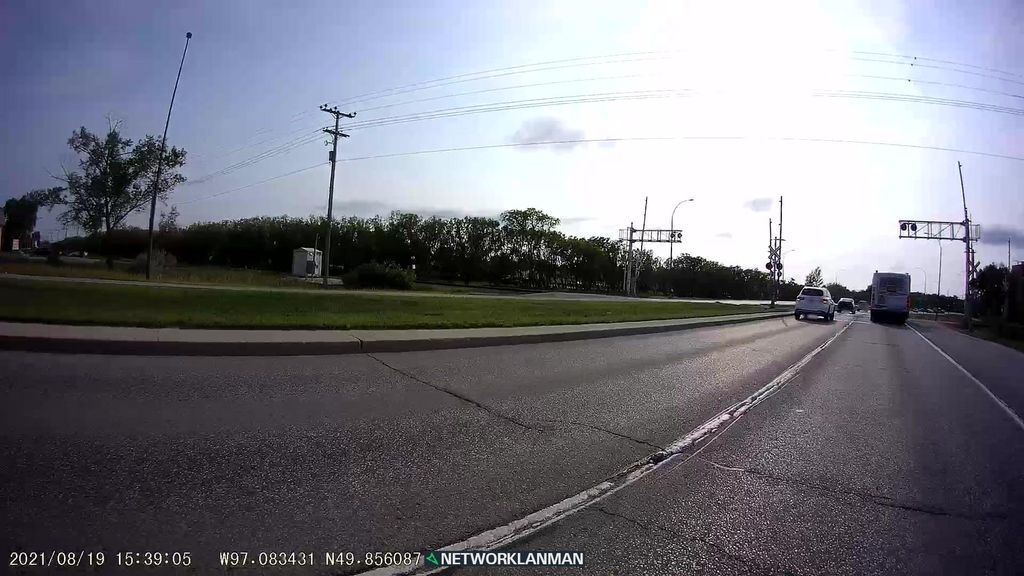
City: winnipeg